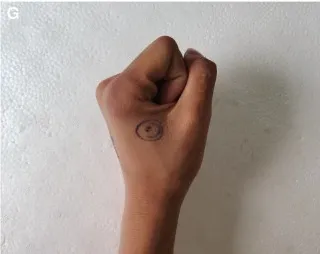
Clinical and radiographical results before and after surgery on the proximal phalangeal bone of left thumb, middle finger, and little finger. The appearance of proximal phalanges.
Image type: medical_photograph (other_medical_photograph)